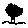
Label: tree